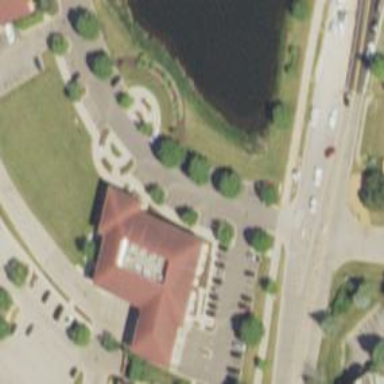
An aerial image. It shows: Commercial building.